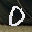
Label: 0